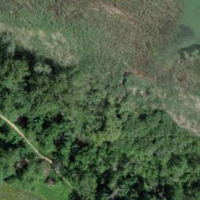
EUNIS habitat code: 41
Species observed at this site:
Filipendula ulmaria